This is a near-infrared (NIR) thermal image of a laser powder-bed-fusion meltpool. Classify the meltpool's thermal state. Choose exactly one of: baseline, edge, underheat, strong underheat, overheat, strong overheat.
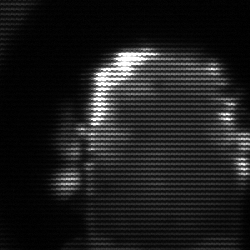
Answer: baseline